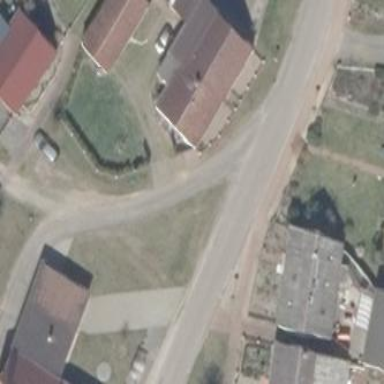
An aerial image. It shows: Residential building.